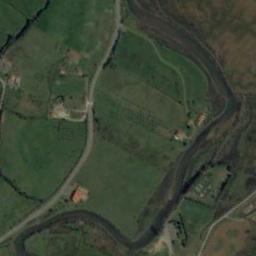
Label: river